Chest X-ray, AP view. Patient: 28 years old, sex F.
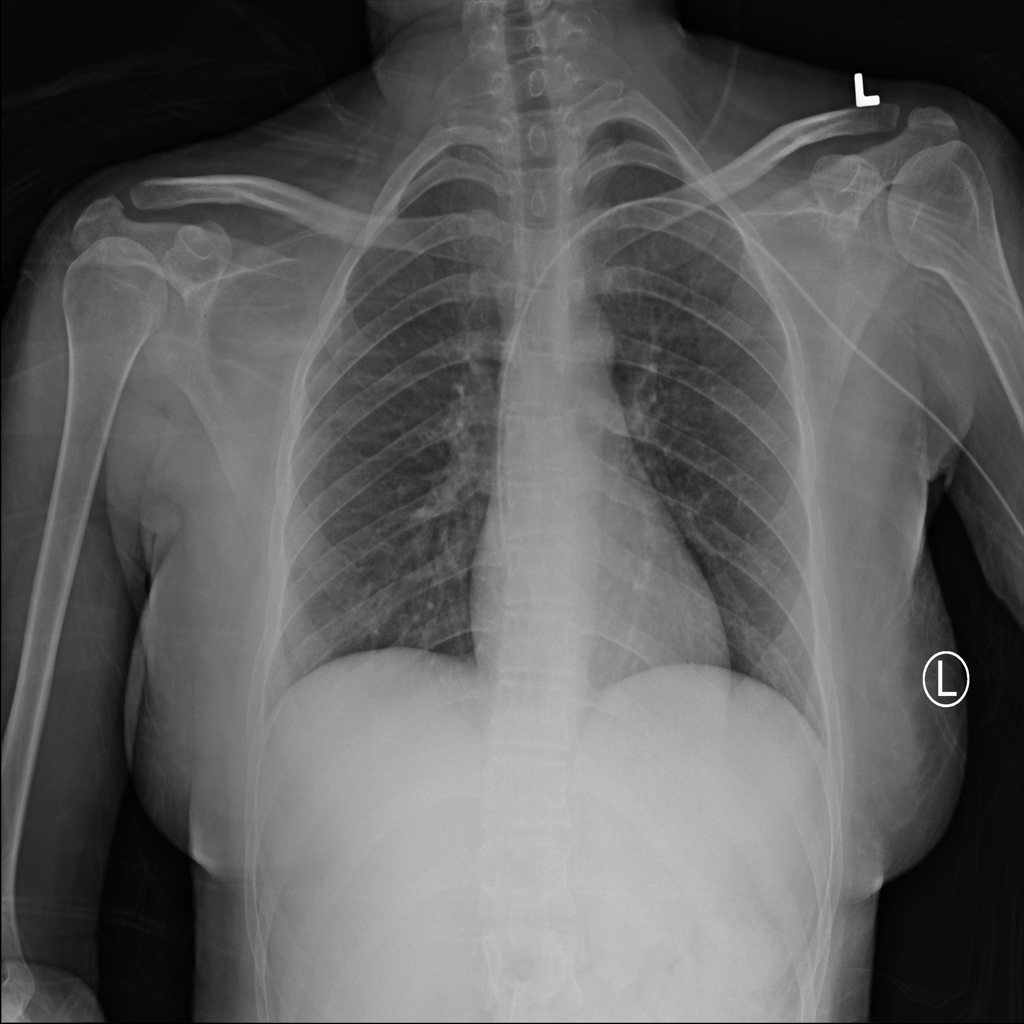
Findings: No Finding